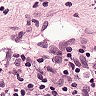
Metastatic tissue present: yes